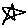
Label: star